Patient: sex F, age 26
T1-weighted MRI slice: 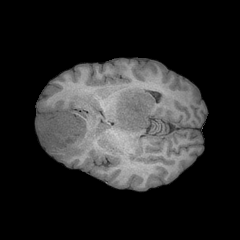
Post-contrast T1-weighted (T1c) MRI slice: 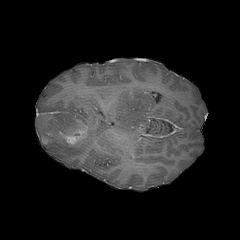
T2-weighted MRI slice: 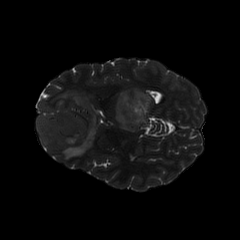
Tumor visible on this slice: yes
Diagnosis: Glioblastoma, IDH-wildtype
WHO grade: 4